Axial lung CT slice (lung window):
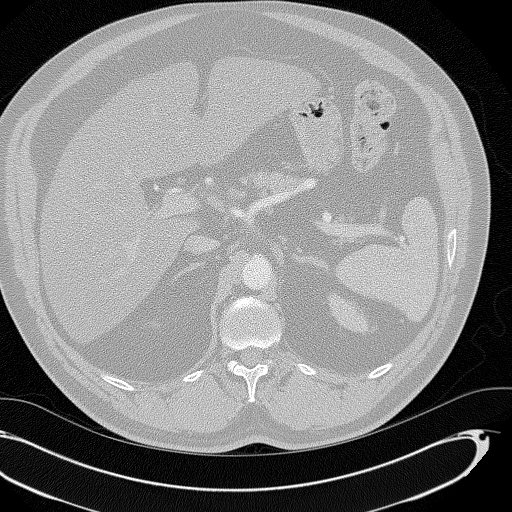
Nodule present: no